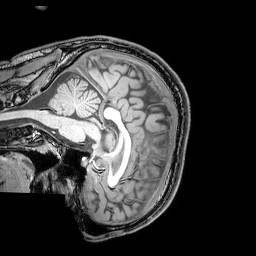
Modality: T1w
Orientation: sagittal
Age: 24
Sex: male
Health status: healthy
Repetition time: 0.081 s
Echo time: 0.037 s